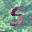
Label: 5